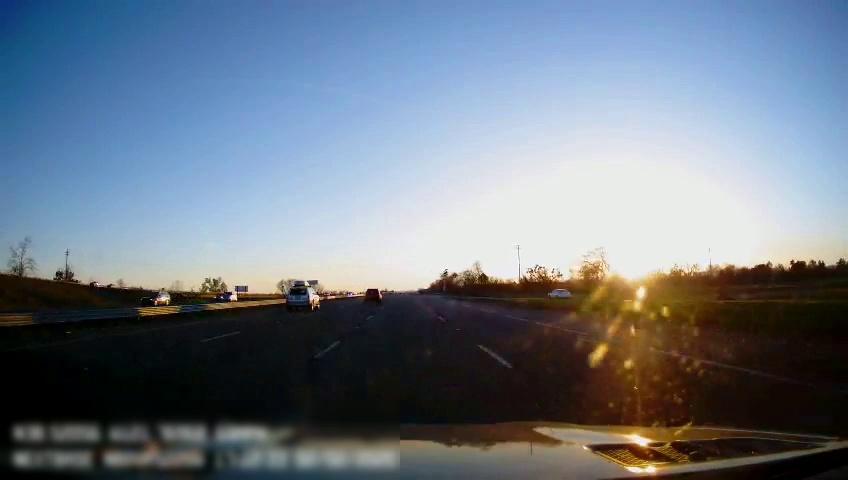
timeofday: Day
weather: Sunny
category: Drivable Space
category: Vehicles | SUV
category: Vehicles | SUV
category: Vehicles | Car
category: Vehicles | SUV
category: Vehicles | SUV
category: Lanes | Alternate Lane
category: Lanes | Alternate Lane
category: Lanes | Current Lane
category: Lanes | Current Lane
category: Lanes | Alternate Lane
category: Traffic | Signs